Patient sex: M
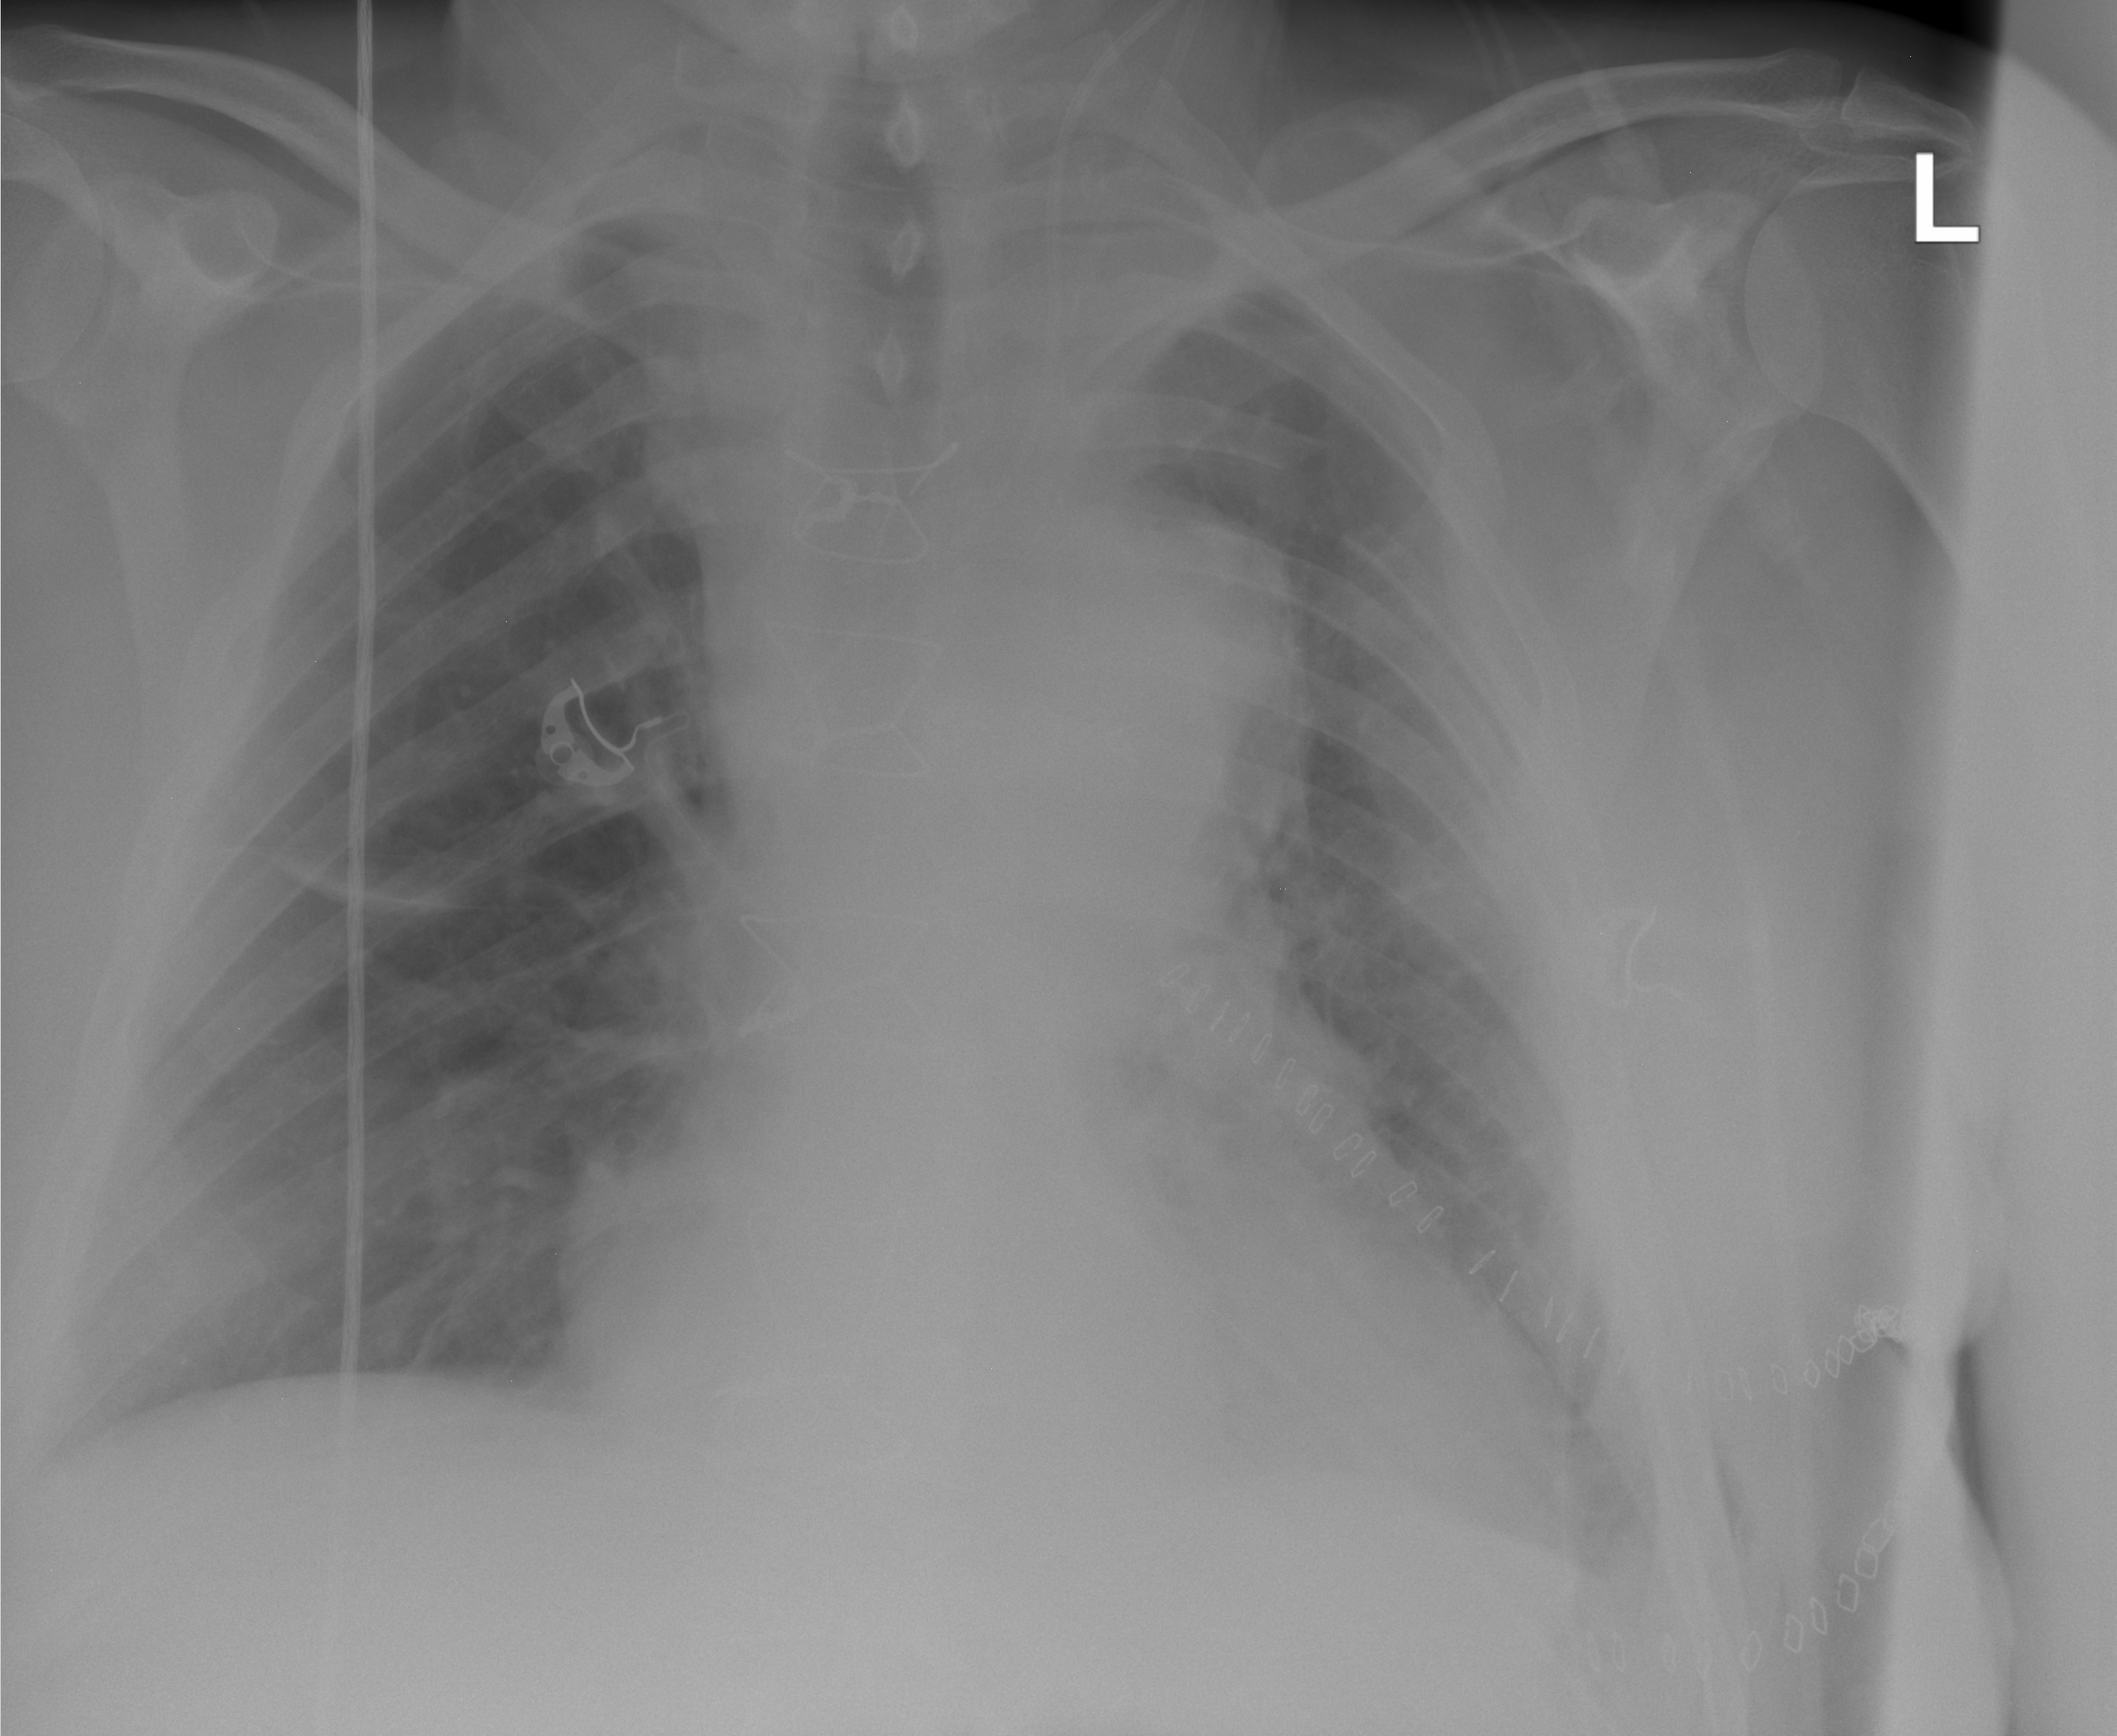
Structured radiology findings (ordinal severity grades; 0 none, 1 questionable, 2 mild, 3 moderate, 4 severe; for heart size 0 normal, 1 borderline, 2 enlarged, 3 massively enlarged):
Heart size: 2
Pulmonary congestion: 0
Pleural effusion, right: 0
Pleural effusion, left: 1
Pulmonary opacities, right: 2
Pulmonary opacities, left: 0
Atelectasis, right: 2
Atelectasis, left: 2